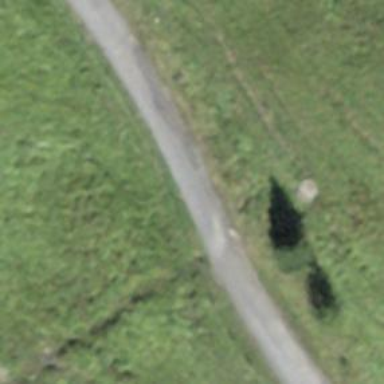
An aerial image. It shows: Kissing gate.